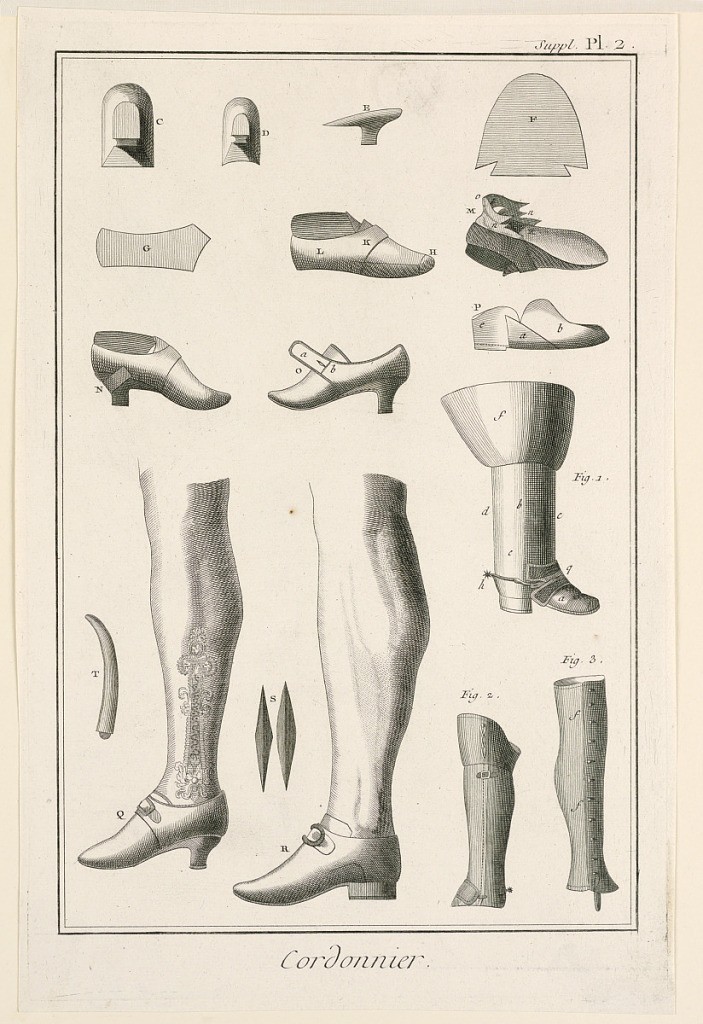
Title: Cordonnier, pl. II from "Encyclopédie ou Dictionnaire Raisonné des Sciences, des Arts et des Métiers"
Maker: Denis Diderot, French, 1713–1784
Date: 1771
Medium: Engraving on paper
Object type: Print
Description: Cordonnier pl. II???